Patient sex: M
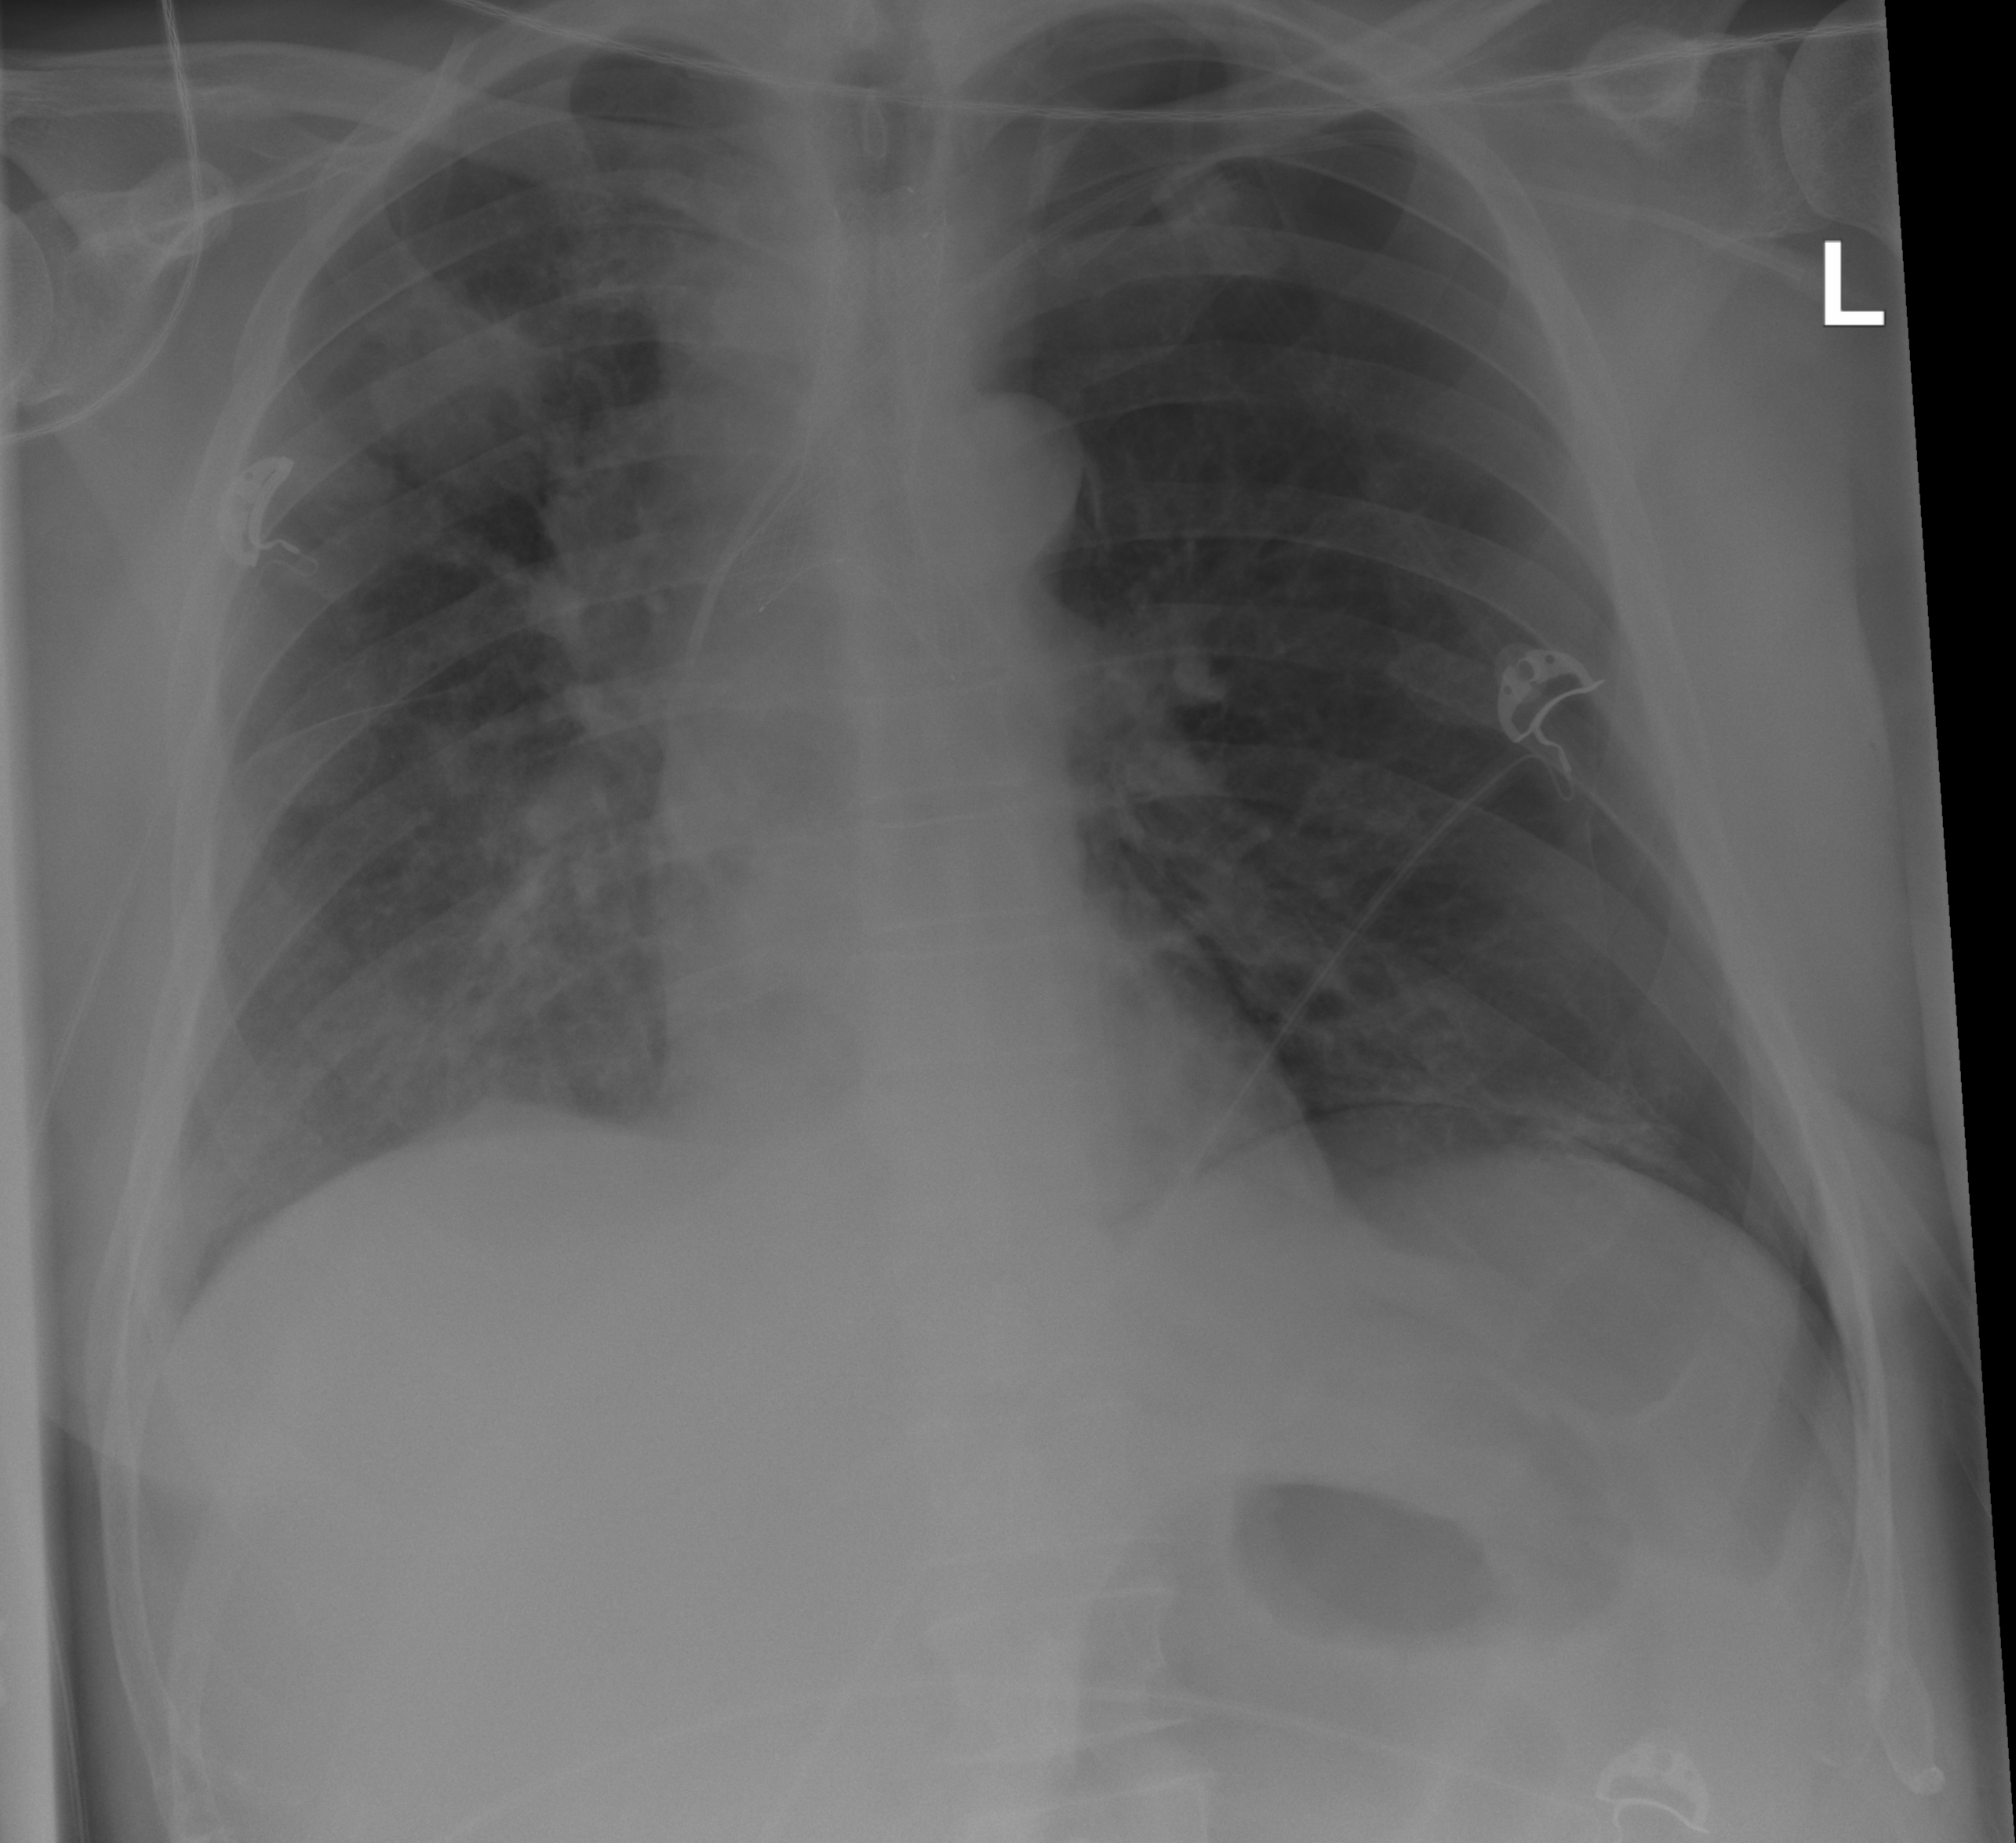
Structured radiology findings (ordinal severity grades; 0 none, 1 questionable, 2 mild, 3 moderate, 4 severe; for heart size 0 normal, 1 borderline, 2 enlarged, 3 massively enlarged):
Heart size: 0
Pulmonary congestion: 0
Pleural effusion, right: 2
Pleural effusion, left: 0
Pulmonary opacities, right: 2
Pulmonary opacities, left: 0
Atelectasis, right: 2
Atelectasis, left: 0